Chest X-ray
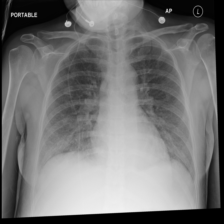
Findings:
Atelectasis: negative
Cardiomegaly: negative
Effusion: negative
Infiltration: negative
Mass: negative
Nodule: negative
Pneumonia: negative
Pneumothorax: negative
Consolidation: negative
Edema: positive
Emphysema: negative
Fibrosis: negative
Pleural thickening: negative
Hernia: negative